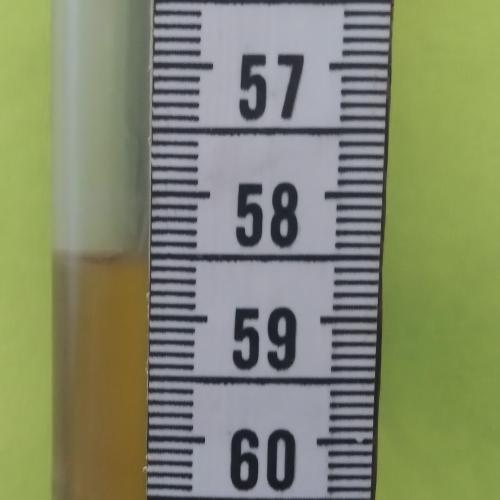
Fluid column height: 58.5 cm